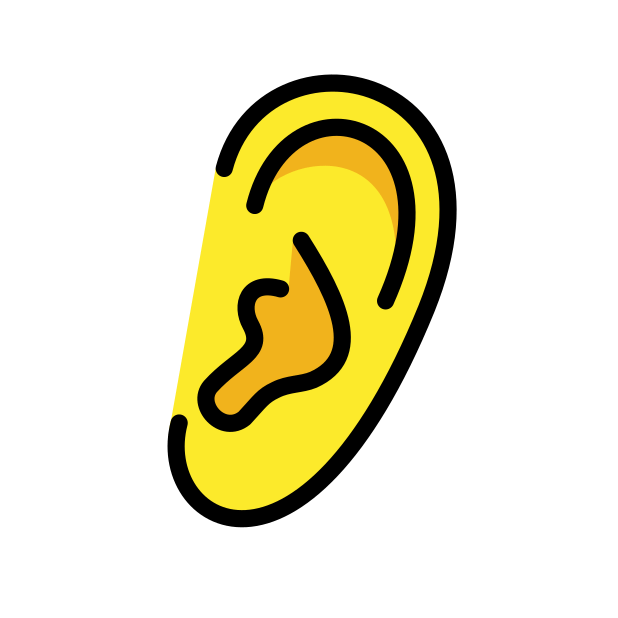
Emoji: 👂
Name: ear
Unicode: 0x1f442